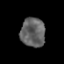
Tissue: prostate
Cell type: T cells
Senescence score: 0.2935
Nuclear area (px): 698
Mean DAPI intensity: 99.295